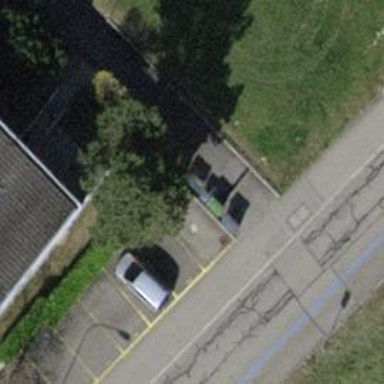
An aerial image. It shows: Urban tree adds touch of nature to the surroundings.